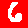
Digit: 6